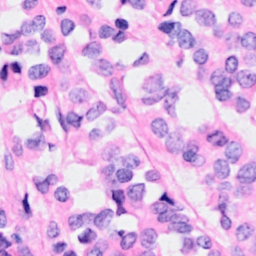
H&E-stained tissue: Breast